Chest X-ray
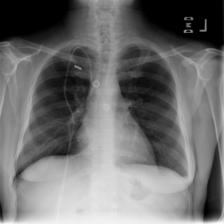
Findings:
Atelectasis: negative
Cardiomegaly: negative
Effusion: positive
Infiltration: negative
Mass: negative
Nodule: negative
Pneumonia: negative
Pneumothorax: negative
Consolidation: negative
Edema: negative
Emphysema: negative
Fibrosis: negative
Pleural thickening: negative
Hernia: negative